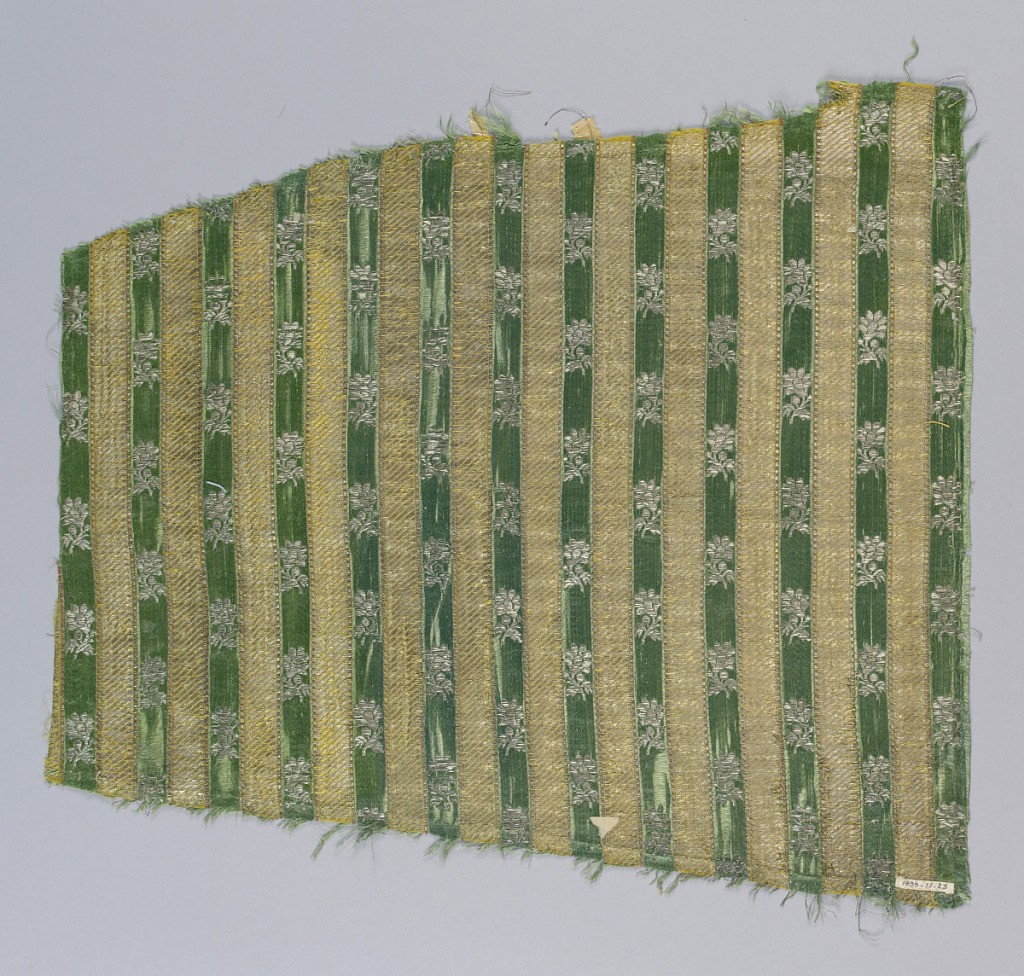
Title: Fragment
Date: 19th century
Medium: silk, metallics Technique: woven
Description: Striped fabric in dark green, gold, and silver.